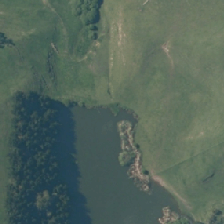
Land cover: lake_pond